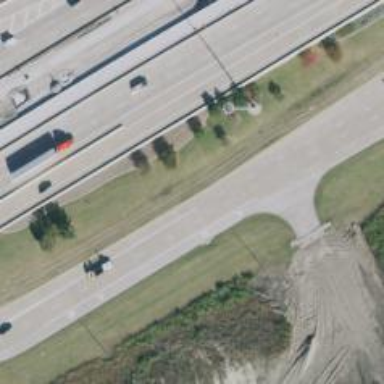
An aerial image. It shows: Secondary road with frontage road.